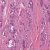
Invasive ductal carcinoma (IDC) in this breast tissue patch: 1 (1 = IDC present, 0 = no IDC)